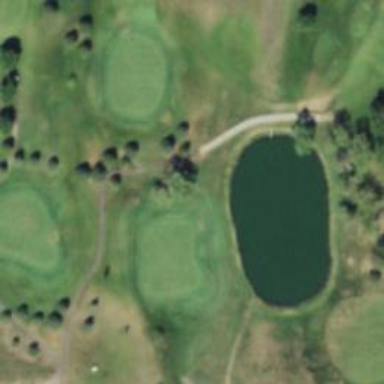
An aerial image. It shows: Area of rough grass used for golf.